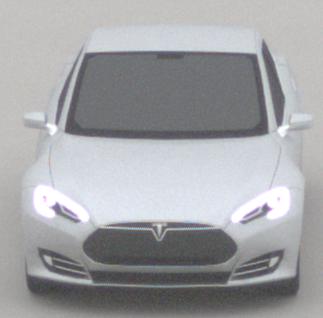
Make: Tesla
Model: Model S 60
Detailed model: Model S
Model produced from: 2013/10
Model produced until: 2014/10
Doors: 5
Color: white
Road condition: dry road
Daytime: midday
Contrast: low contrast